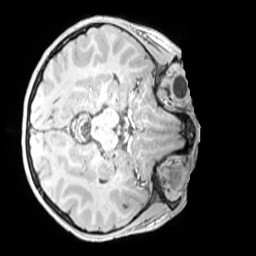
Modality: MP2RAGE
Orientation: axial
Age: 9
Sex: female
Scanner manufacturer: siemens
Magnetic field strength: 3 T
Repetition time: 4 s
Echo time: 0.00303 s